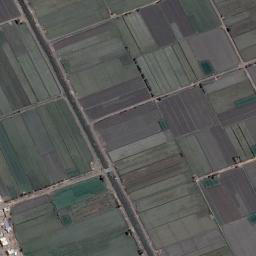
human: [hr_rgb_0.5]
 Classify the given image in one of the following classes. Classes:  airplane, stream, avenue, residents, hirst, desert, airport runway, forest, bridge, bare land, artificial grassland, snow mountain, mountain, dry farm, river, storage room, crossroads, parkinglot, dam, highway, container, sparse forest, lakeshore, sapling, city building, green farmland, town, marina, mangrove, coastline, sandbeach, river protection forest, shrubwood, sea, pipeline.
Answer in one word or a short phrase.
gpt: green farmland